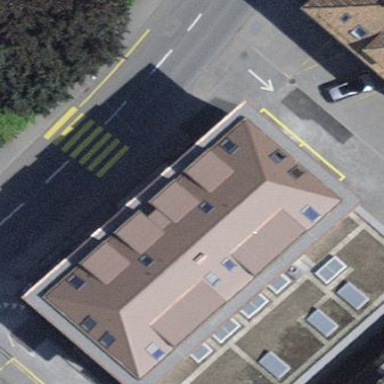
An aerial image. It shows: Bank building.